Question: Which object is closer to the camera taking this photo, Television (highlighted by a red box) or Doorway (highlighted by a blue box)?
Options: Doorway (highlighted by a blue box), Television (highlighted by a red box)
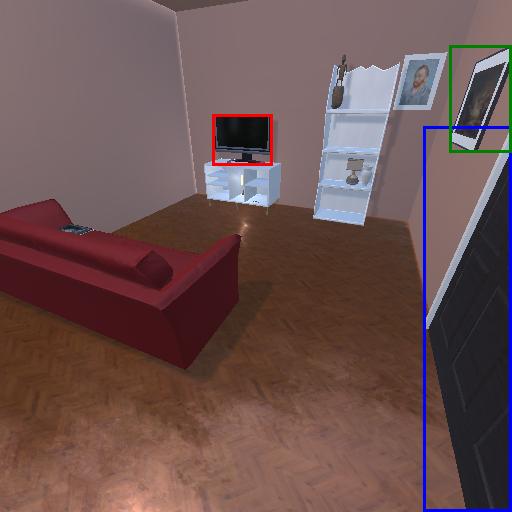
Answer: Doorway (highlighted by a blue box)